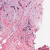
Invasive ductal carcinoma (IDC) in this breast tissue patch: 0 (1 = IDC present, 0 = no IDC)